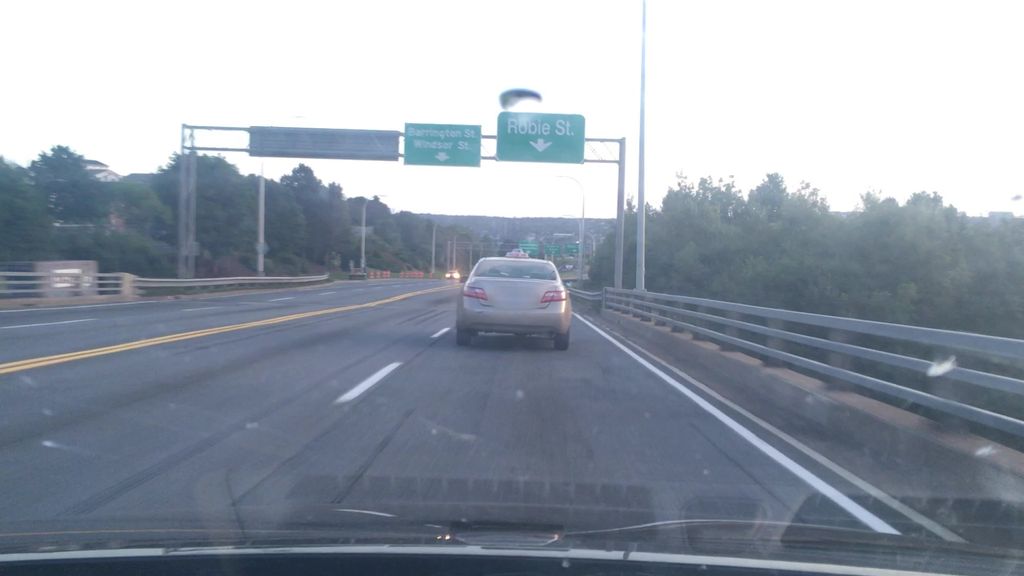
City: halifax